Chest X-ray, PA view. Patient: 64 years old, sex F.
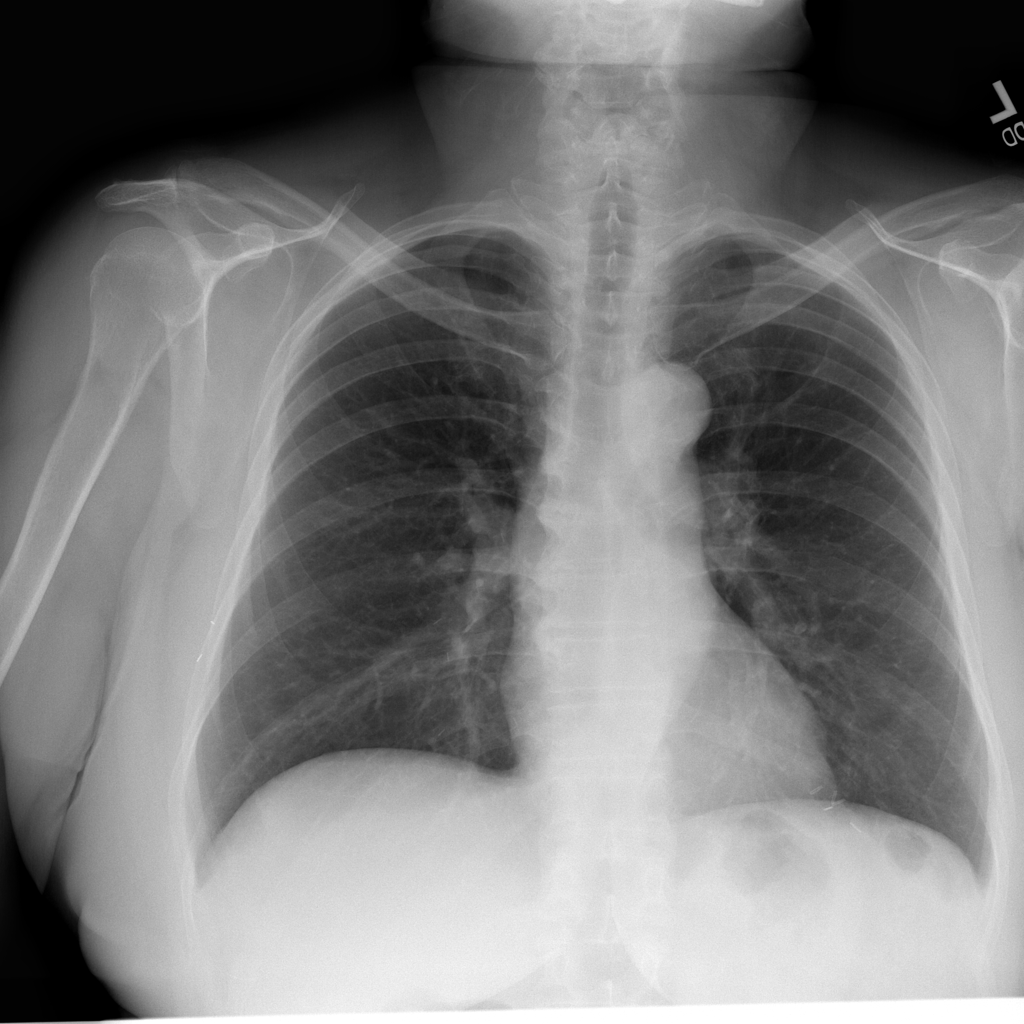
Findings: No Finding